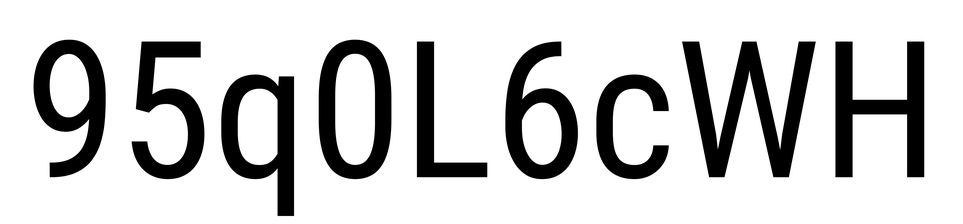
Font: Roboto_Condensed_Regular